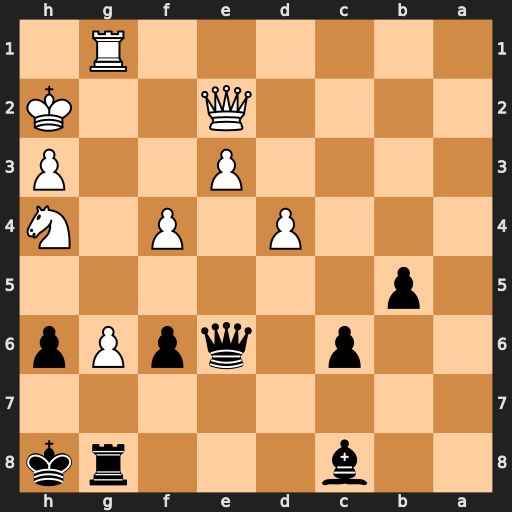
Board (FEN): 2b3rk/8/2p1qpPp/1p6/3P1P1N/4P2P/4Q2K/6R1
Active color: b
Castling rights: -
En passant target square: -
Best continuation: Qxh3#